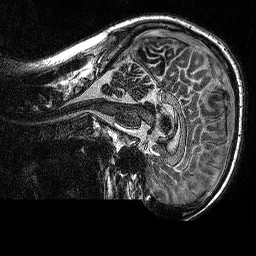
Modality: MP2RAGE
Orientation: sagittal
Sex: male
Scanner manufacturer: siemens
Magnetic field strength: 3 T
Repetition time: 5 s
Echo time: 0.00292 s